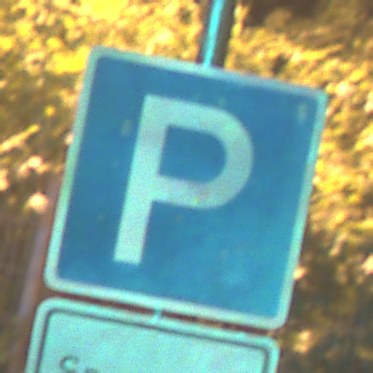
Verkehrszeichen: Parken
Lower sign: ZeitangabenMitBeschraenkungAufWochentage8
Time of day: Night
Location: Outdoor (Urban)
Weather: PartlyCloudy
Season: NotSpecified
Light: Artificial